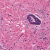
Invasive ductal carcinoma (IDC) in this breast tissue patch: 0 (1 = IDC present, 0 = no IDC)